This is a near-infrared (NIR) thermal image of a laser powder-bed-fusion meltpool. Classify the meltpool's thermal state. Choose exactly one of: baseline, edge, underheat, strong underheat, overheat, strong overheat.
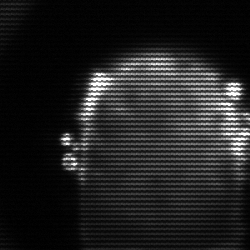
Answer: baseline